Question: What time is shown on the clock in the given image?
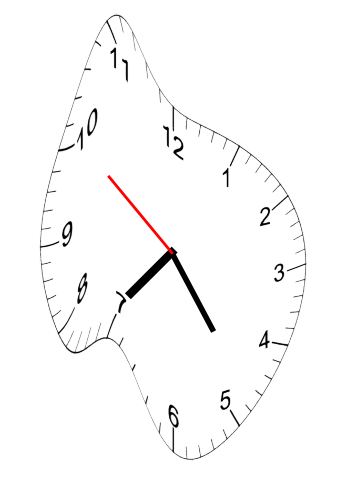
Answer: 07:23:51